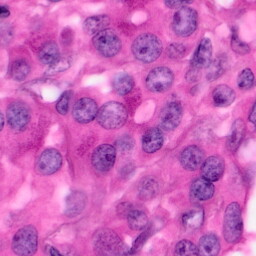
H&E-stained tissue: Pancreatic